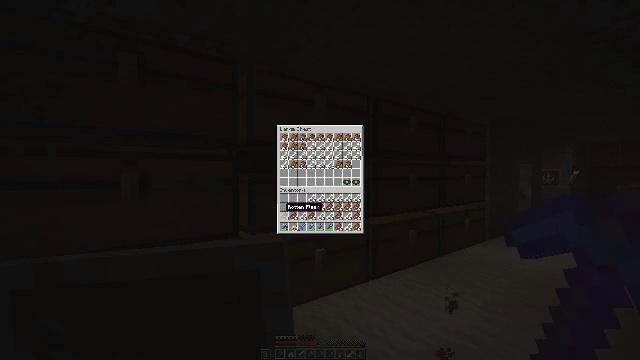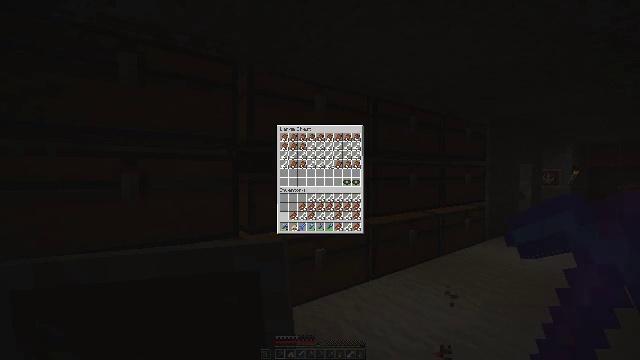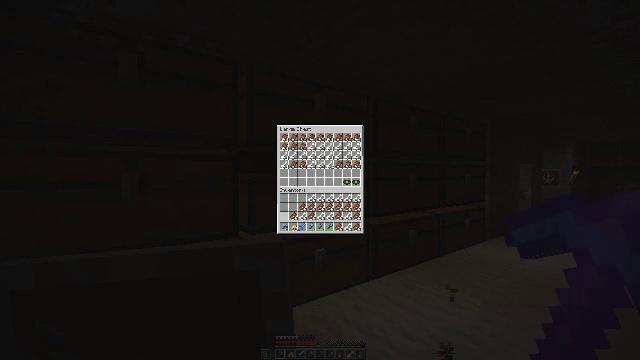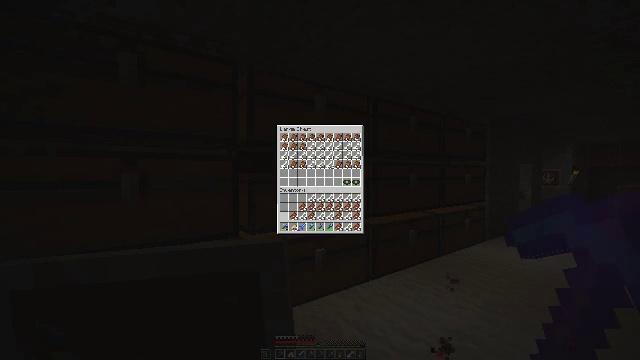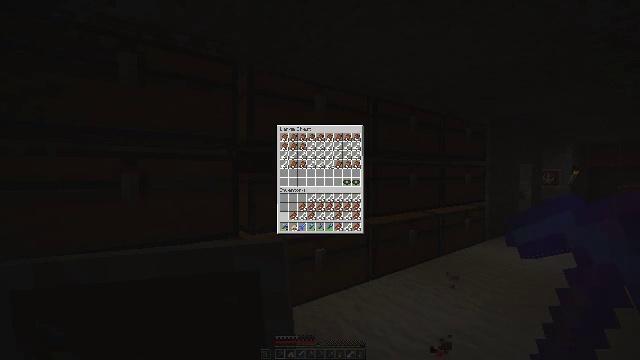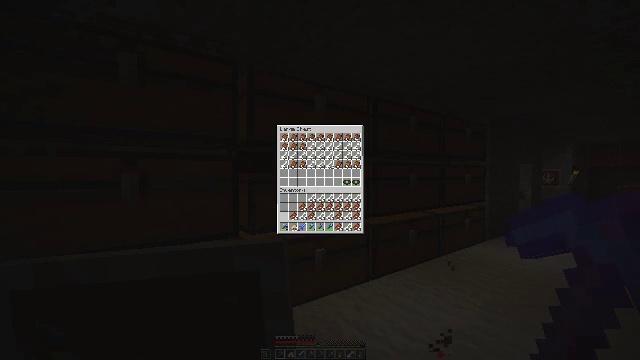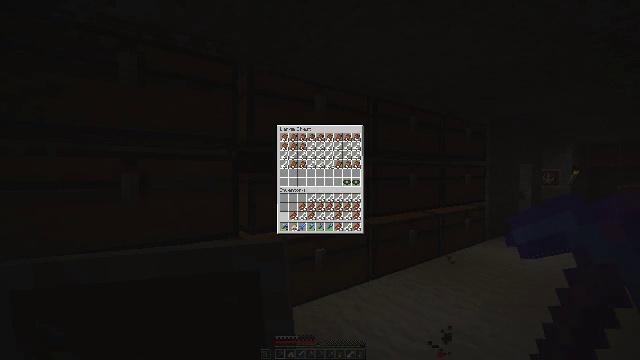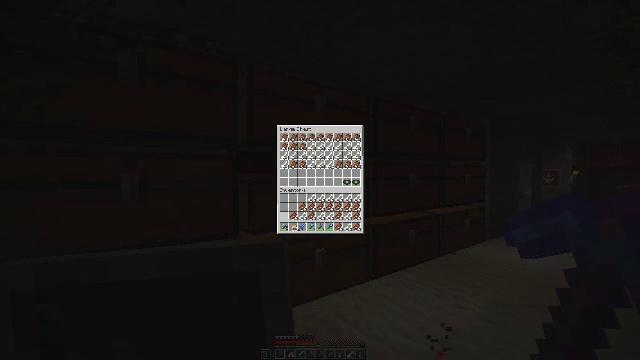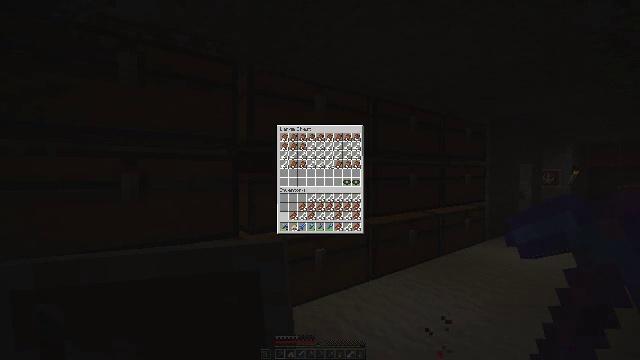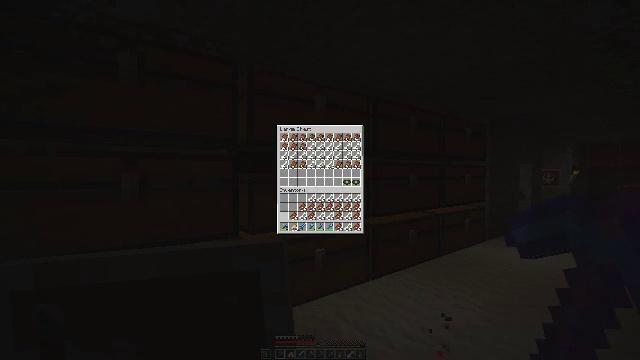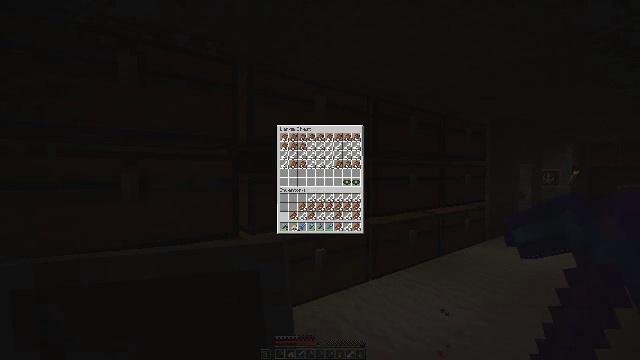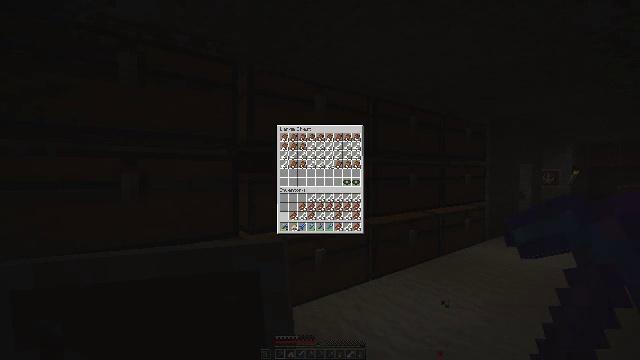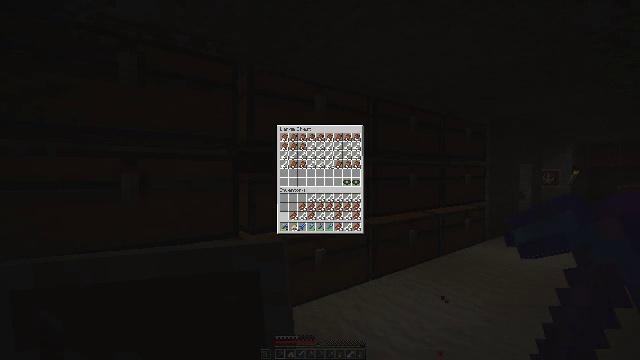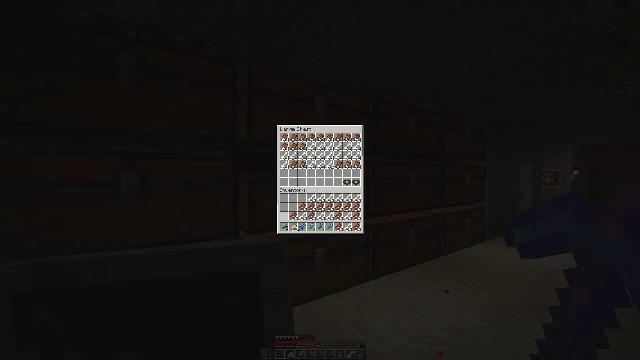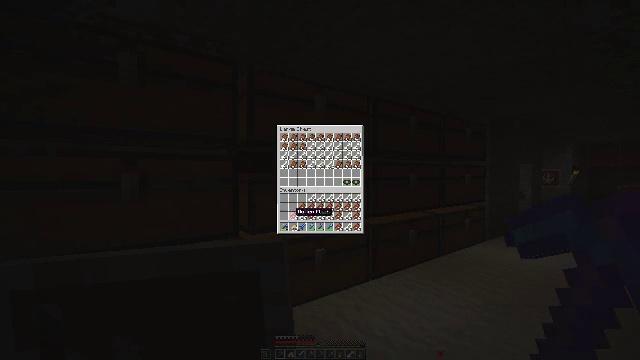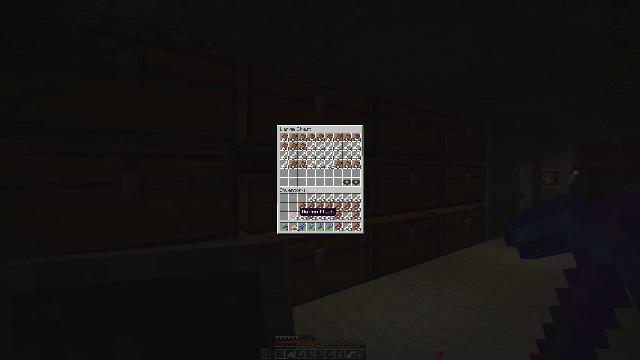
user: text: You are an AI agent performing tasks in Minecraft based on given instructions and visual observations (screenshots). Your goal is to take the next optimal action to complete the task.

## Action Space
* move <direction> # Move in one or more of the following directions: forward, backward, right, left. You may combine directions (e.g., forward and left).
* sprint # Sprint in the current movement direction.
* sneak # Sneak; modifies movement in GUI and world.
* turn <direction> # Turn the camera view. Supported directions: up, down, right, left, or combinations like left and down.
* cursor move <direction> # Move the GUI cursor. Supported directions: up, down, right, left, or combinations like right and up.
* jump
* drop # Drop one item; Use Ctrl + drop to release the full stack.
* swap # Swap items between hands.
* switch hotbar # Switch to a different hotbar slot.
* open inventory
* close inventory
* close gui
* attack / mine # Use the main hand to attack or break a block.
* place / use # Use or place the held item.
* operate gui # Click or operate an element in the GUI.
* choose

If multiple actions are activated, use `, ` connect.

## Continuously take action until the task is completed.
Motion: motion action
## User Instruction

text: Collect the blue shulker box into your inventory.
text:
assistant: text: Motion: sneak, attack / mine
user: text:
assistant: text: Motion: sneak, attack / mine
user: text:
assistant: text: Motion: sneak, attack / mine
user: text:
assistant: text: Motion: sneak
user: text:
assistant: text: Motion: sneak
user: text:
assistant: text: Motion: sneak
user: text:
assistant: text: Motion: sneak
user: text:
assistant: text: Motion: sneak
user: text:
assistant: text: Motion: sneak
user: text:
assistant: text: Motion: sneak
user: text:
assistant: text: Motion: sneak
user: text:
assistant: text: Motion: sneak, attack / mine
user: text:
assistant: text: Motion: sneak, attack / mine
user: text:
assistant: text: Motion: sneak, turn right, attack / mine
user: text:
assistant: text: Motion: sneak, turn right
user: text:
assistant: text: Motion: sneak, attack / mine
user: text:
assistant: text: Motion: sneak, attack / mine
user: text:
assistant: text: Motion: sneak, attack / mine
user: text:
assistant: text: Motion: sneak, turn right
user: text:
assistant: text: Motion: sneak, attack / mine
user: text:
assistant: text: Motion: sneak, attack / mine
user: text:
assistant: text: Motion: sneak, attack / mine
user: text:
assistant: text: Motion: sneak
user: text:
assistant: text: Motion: sneak
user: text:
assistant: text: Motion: sneak
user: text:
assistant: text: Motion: sneak, attack / mine
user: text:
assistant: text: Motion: sneak, attack / mine
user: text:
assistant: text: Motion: sneak, turn right
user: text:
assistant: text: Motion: sneak
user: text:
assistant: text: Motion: sneak, attack / mine